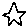
Label: star